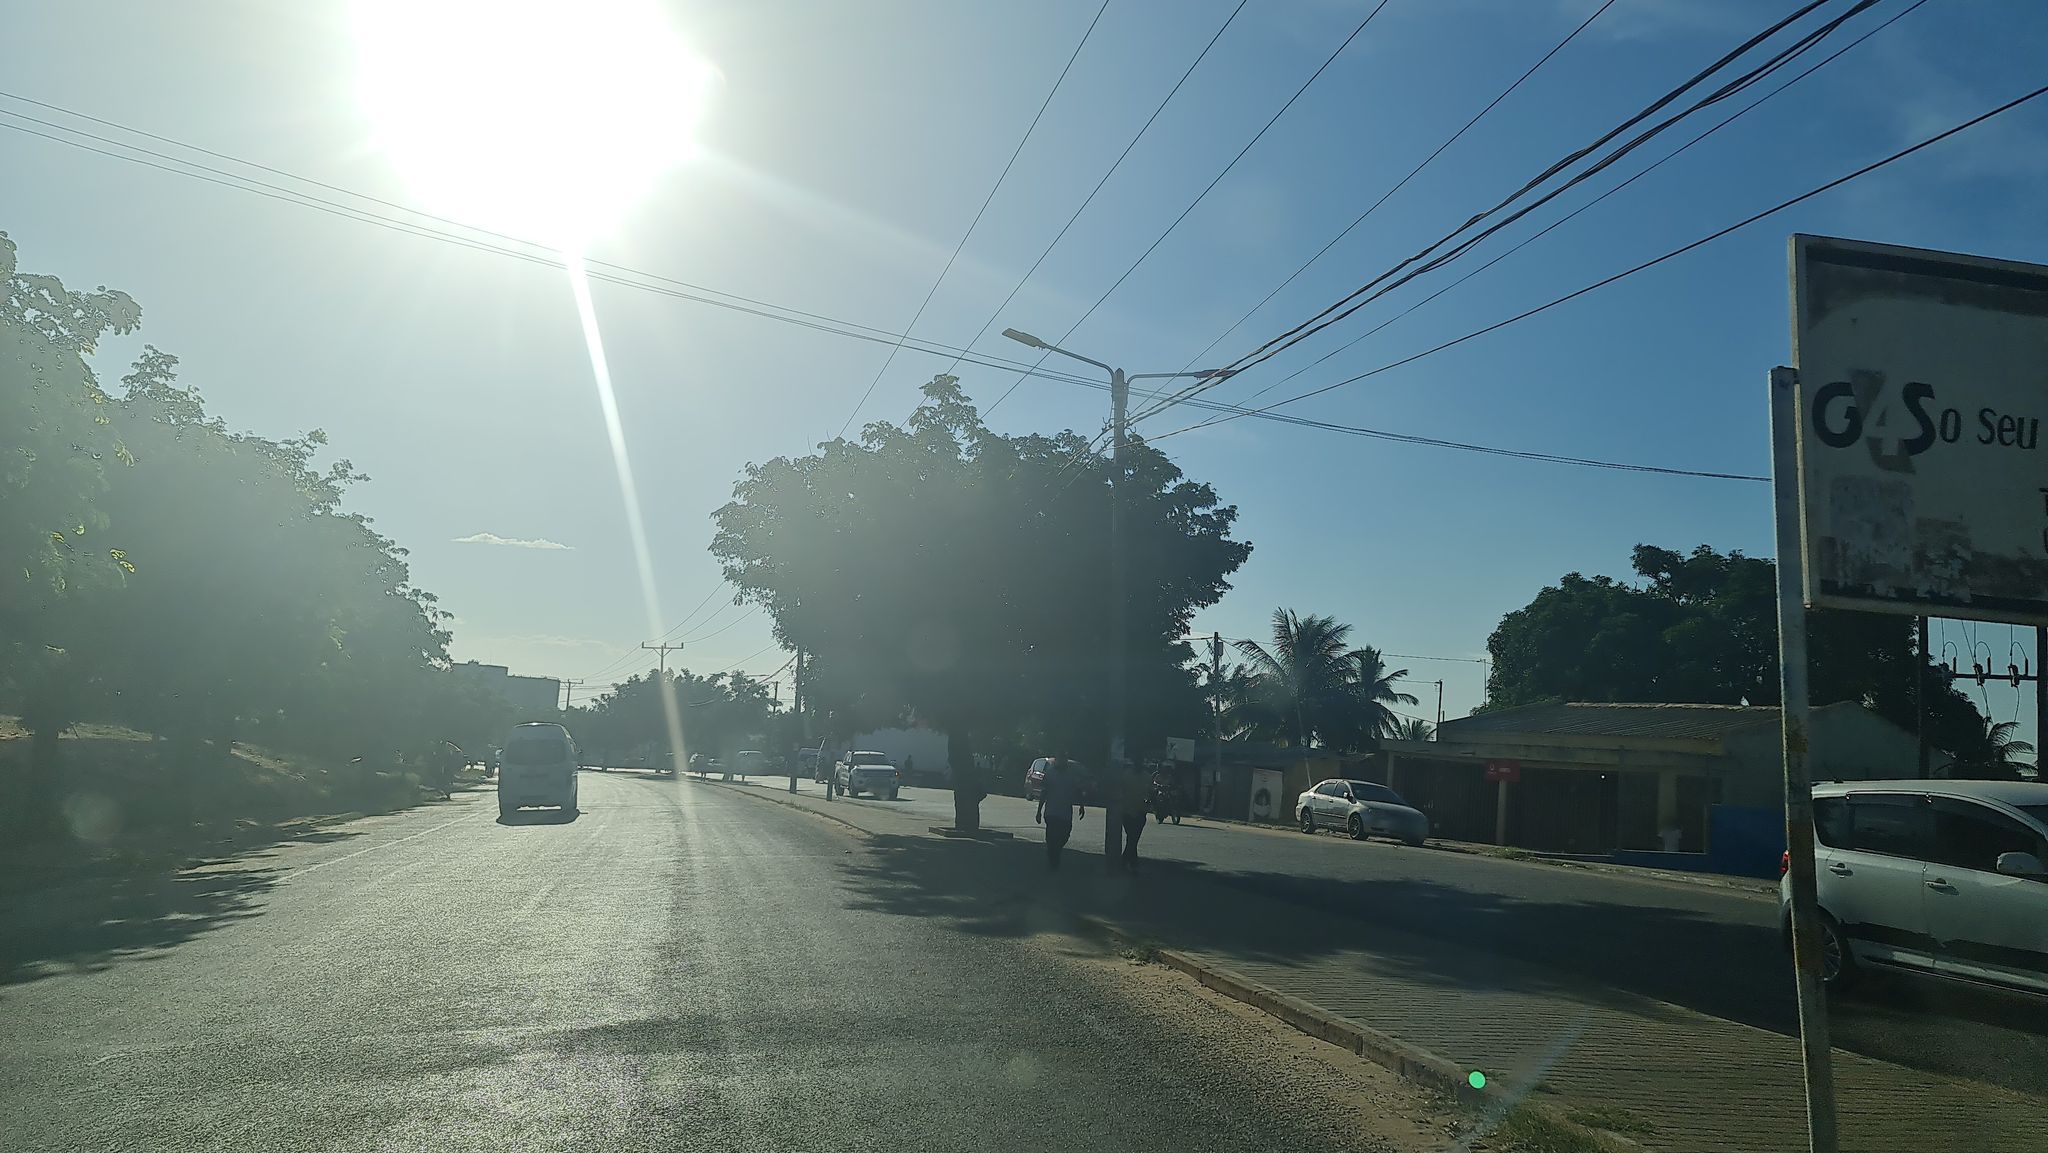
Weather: clear
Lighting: day
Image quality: good
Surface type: driving surface
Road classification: trunk
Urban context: urban centre
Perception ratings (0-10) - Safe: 3.3, Lively: 2.72, Beautiful: 2.84, Boring: 1.81, Depressing: 3.88, Wealthy: 4.14